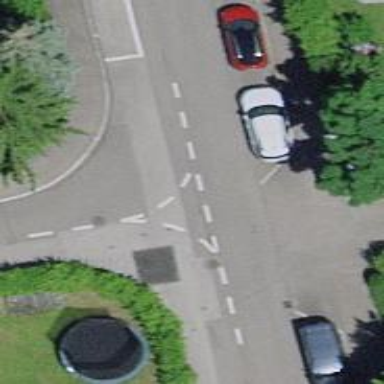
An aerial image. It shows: Residential road.